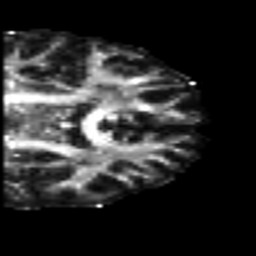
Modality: FA
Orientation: coronal
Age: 20
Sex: male
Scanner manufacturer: siemens
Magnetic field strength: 3 T
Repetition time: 7 s
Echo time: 0.0926 s